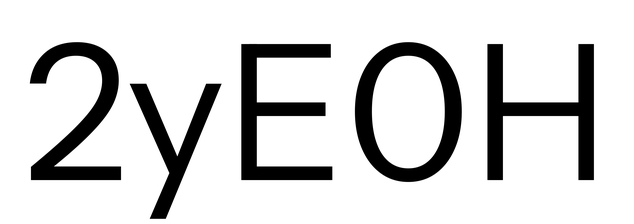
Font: InstrumentSans_Regular